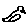
Label: bird